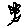
Label: flower